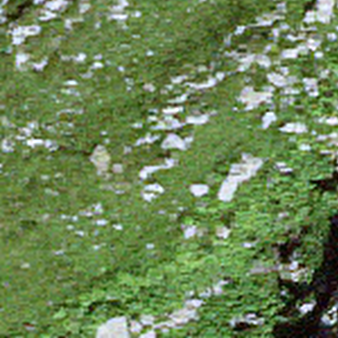
Label: other